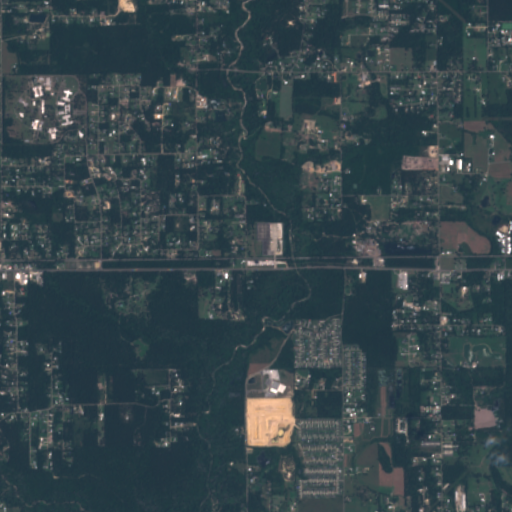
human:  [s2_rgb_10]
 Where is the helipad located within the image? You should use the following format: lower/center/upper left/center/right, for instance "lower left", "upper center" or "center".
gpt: The helipad is located in the upper left of the image.
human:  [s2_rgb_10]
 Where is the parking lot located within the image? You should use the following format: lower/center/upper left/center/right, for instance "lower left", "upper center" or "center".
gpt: The parking lot is located in the upper left of the image.
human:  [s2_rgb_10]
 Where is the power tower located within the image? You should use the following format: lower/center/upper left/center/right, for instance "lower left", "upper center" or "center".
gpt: The power tower is located in the lower right of the image.
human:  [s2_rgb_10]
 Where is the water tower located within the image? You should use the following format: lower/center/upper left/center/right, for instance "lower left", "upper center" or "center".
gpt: The water tower is located in the upper right of the image.
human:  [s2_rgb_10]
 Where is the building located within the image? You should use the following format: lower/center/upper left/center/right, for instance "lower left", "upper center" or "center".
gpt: The building is located in the left of the image.
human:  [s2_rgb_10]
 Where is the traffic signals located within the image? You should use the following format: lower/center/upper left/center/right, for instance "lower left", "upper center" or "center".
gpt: The traffic signals is located in the center right of the image.
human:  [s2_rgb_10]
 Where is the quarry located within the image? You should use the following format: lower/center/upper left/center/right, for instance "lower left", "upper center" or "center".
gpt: There is no quarry in the image.